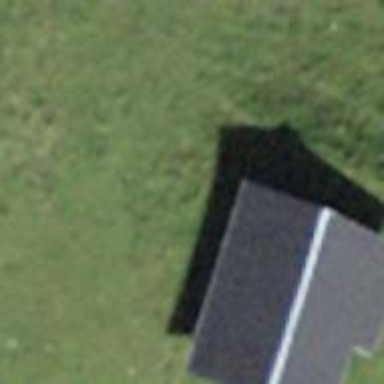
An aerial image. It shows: Hut.